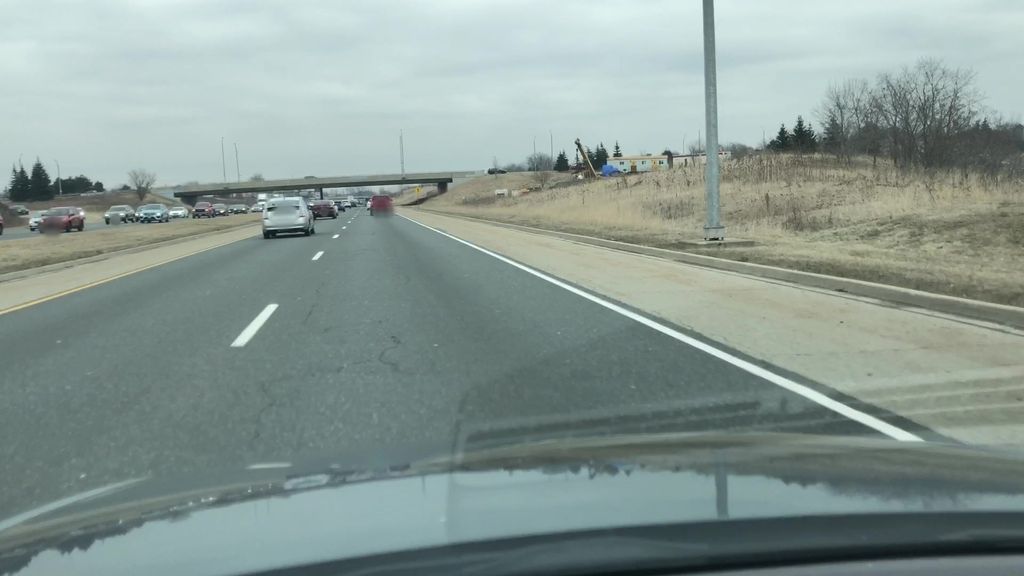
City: hamilton